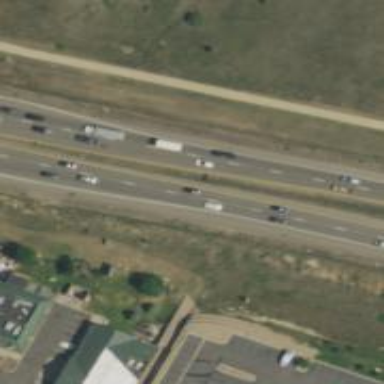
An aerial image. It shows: This image shows trunk highway that functions as expressway.